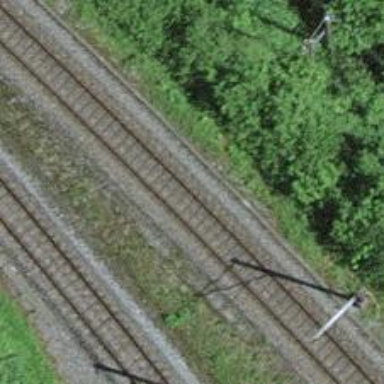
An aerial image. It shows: Single-track railway with electrified contact lines.